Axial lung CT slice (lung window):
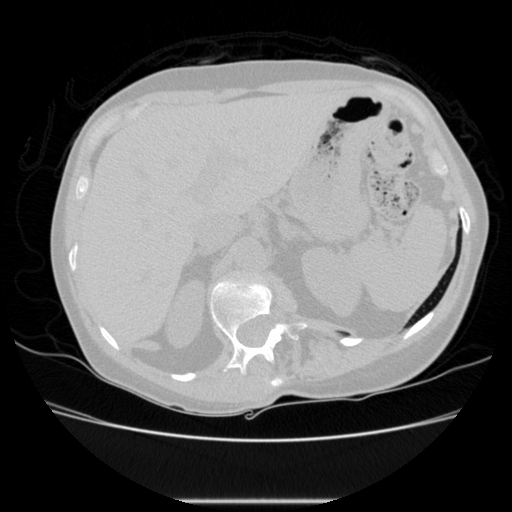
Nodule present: no